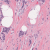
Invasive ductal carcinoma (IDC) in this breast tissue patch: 1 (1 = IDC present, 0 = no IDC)